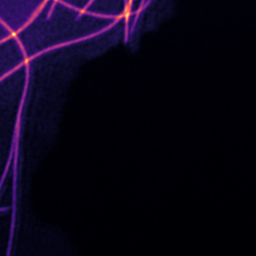
Label: Super-resolution Microtubules image